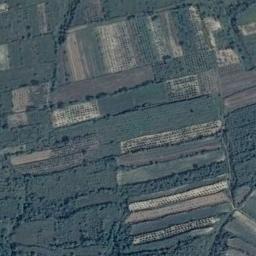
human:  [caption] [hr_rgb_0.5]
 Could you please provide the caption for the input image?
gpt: There are bare and green terrace .

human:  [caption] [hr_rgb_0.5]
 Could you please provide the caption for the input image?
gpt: The terraced fields look like circles .

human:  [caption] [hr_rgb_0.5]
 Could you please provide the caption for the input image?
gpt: A large layer of green terraced fields, The crops in the fields are lush like green forests .

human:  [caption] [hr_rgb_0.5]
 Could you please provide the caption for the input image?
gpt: There are many plants on the terrace .

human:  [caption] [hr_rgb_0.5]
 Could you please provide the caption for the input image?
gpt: There are many green terraces arranged neatly .